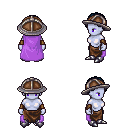
a pixel art fantasy rpg character, female body template, dark elf, purple skin, lavender cape, robe skirt, raven parted hairstyle, chain helm, leather bracers, metal boots, four views (front, back, left, right), 2x2 character sprite sheet, small pixel art, hard edges, no anti-aliasing